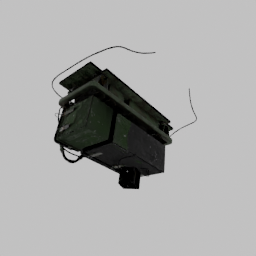
Label: electronics